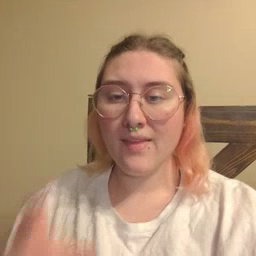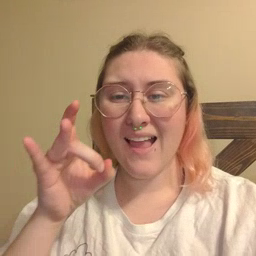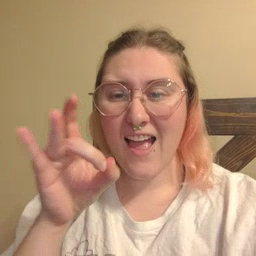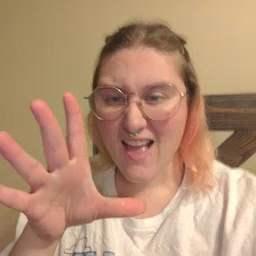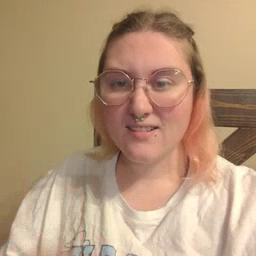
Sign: hate